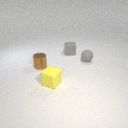
small gray rubber sphere to the right of small yellow rubber cube